Interaction volume radius: 10 \u00c5
Interaction volume height: 15 \u00c5
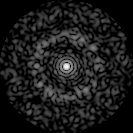
Disorder parameter: 0.815